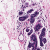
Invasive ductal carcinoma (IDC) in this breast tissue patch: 0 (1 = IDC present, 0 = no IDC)